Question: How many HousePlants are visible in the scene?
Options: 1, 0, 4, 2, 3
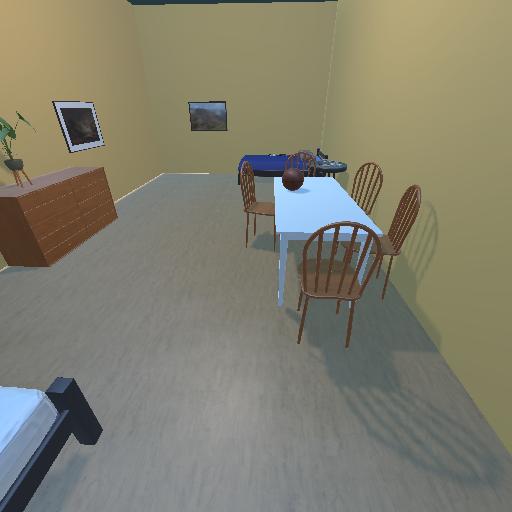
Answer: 1